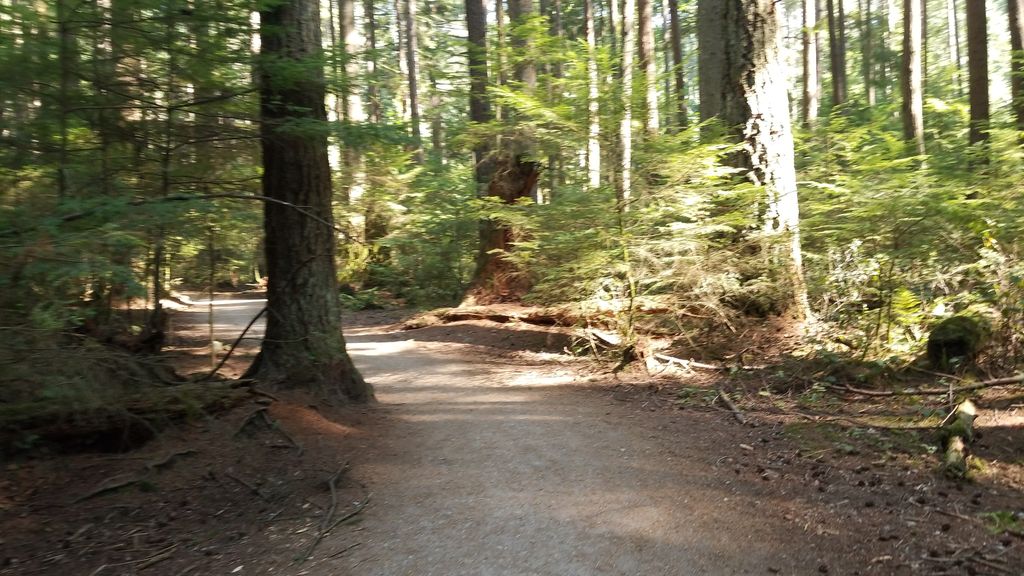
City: vancouver